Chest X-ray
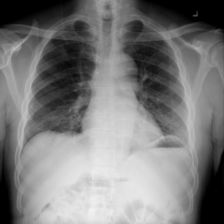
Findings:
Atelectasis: negative
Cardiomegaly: negative
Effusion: negative
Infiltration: negative
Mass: negative
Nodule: negative
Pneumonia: negative
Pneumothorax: negative
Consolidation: negative
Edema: negative
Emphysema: negative
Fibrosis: negative
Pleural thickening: negative
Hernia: negative